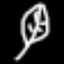
Label: leaf